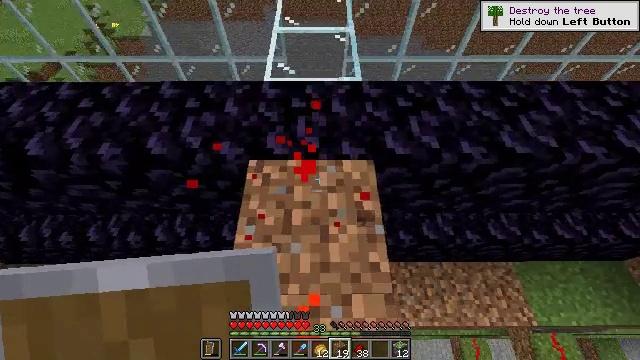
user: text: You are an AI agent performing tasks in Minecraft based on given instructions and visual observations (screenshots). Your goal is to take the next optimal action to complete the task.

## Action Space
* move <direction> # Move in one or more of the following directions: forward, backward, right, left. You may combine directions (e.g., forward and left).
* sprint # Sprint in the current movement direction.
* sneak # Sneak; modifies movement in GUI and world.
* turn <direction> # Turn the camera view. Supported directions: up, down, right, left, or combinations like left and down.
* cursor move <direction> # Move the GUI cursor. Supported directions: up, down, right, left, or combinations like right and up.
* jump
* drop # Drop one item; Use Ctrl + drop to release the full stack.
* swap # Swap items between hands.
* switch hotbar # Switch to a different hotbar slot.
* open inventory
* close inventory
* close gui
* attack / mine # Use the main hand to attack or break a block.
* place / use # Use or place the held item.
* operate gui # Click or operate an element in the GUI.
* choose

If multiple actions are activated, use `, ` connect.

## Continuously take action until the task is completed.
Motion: motion action
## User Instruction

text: Gather the redstone torch.
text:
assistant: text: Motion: no_op